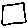
Label: square